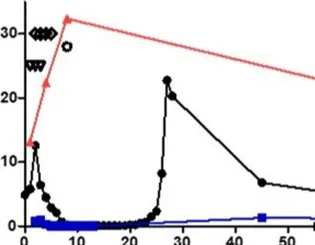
MRI and serological monitoring of the disease course. (G) Leukocyte and lymphocyte count as well as serological neurofilament light chain levels during treatment.
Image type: chart (chart)